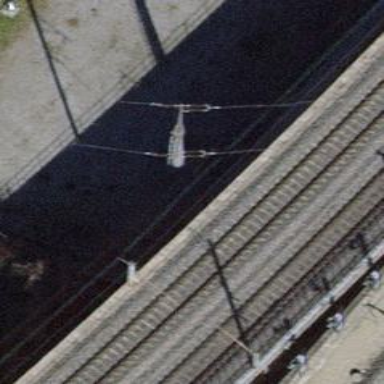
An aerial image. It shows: Power line in the image.